Field crop: maize
Growth stage: 2
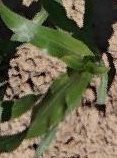
Species: maize